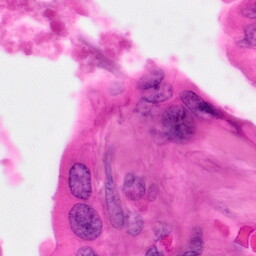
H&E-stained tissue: Pancreatic